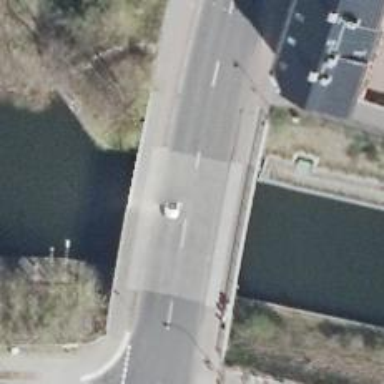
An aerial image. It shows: Primary highway bridge with asphalt surface. The bridge has sidewalks on both sides and separate cycle track.